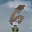
Label: 6